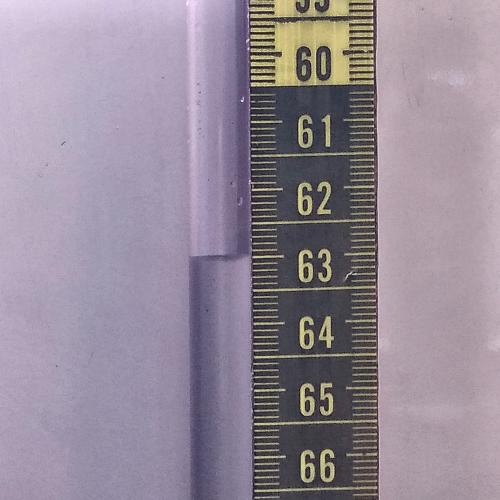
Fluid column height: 63.0 cm